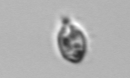
Label: Balanion